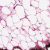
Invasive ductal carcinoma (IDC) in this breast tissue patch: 0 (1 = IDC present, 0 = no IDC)